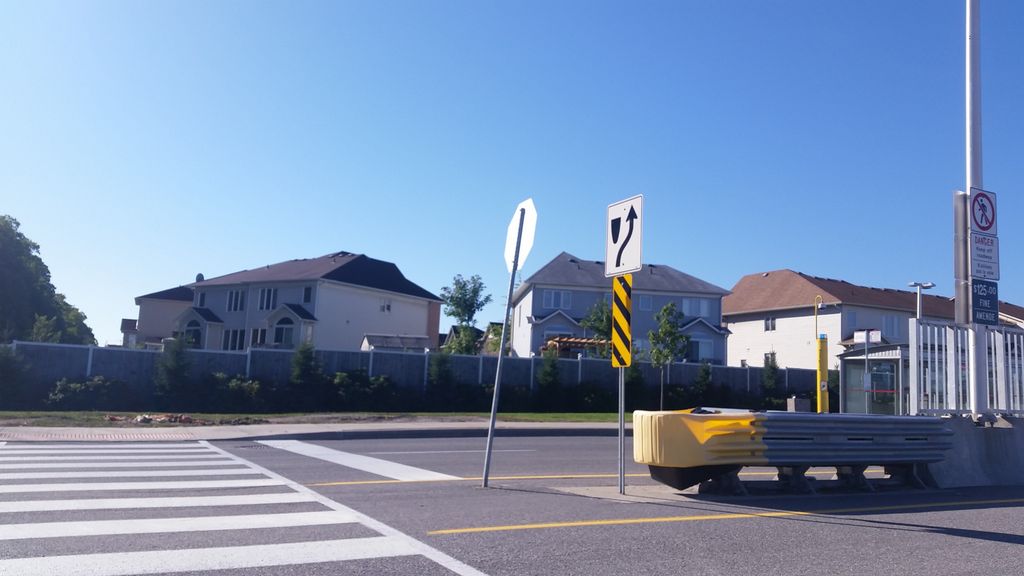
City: ottawa-gatineau